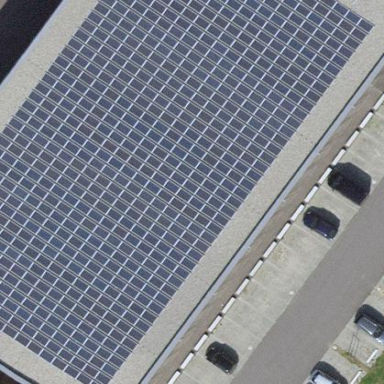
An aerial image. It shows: Solar power generator utilizing photovoltaic technology with solar photovoltaic panels.